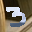
Label: 3